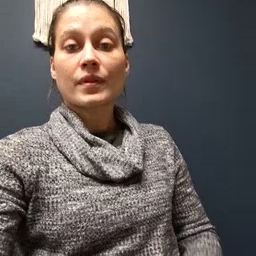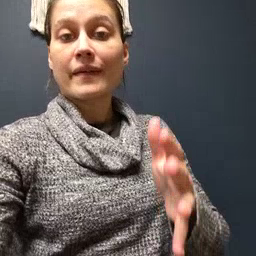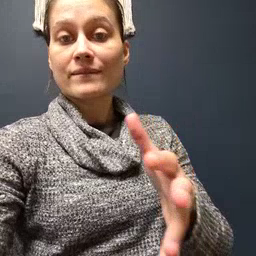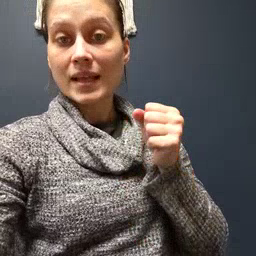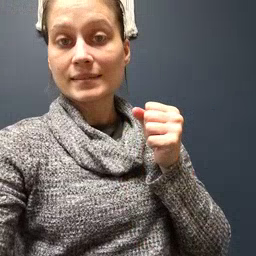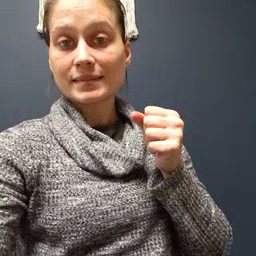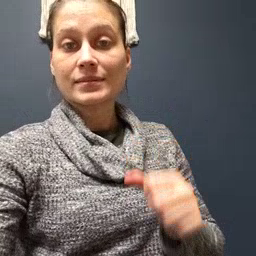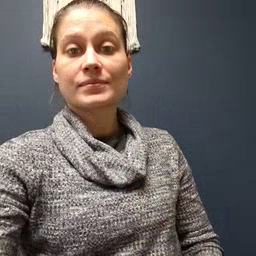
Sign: fast